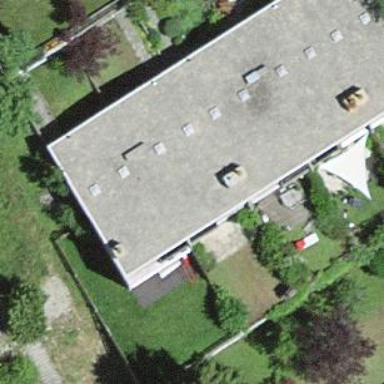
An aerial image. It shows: Residential building.